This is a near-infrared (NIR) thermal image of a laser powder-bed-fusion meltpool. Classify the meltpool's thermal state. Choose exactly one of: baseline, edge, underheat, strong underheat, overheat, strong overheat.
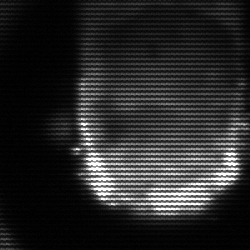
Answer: baseline